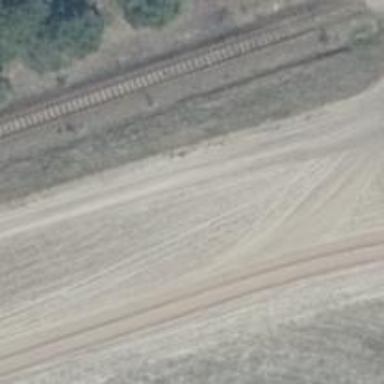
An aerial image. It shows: Sandy track with grade 4 tracktype.